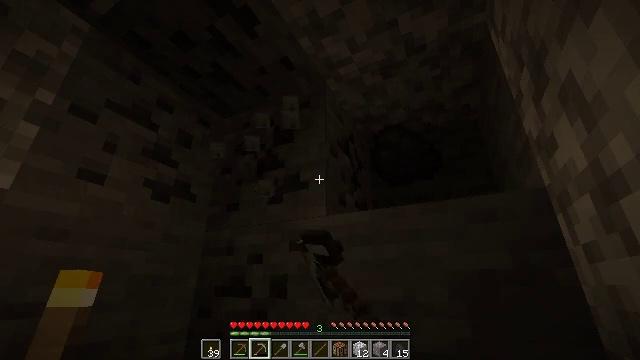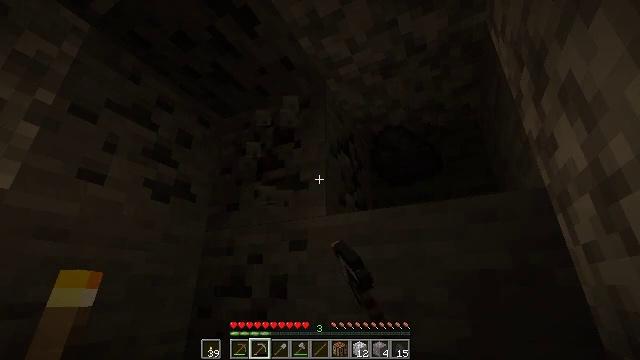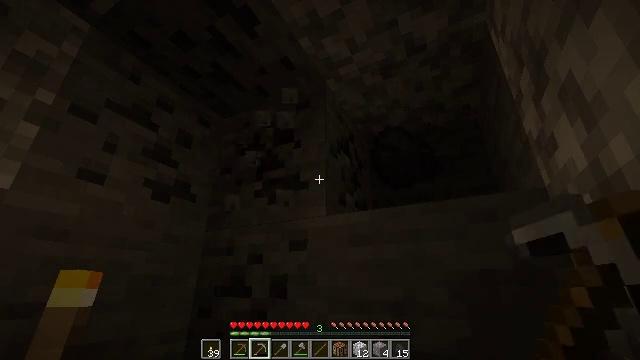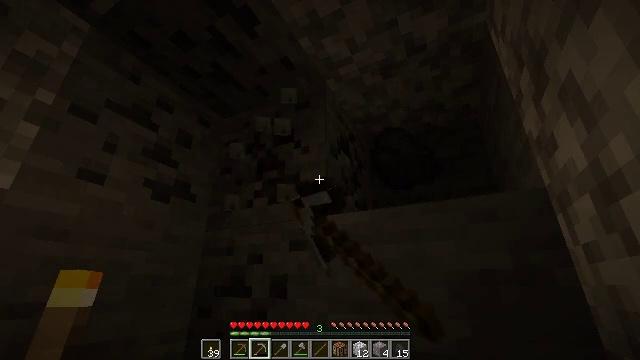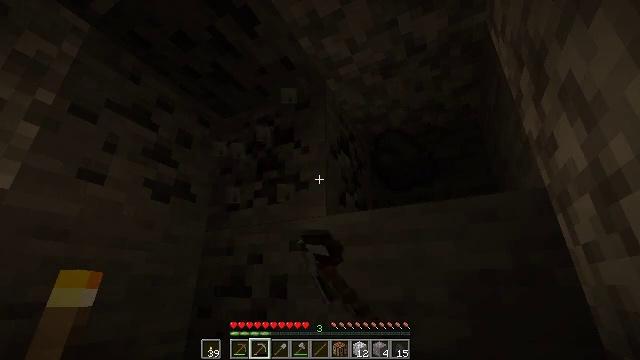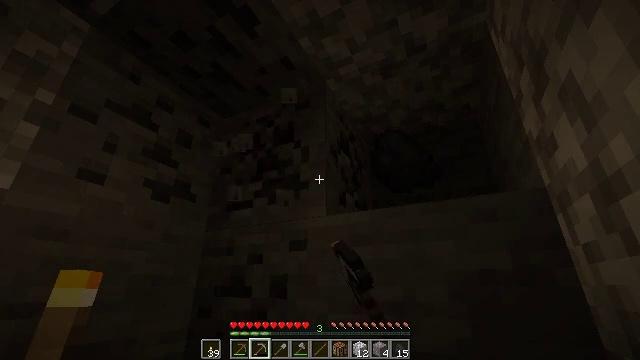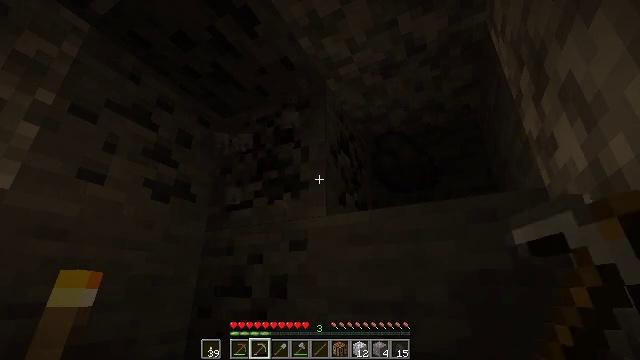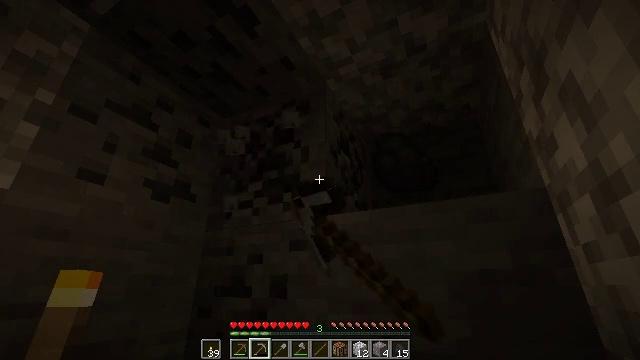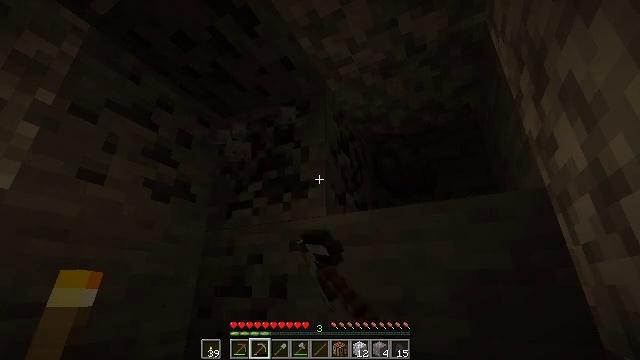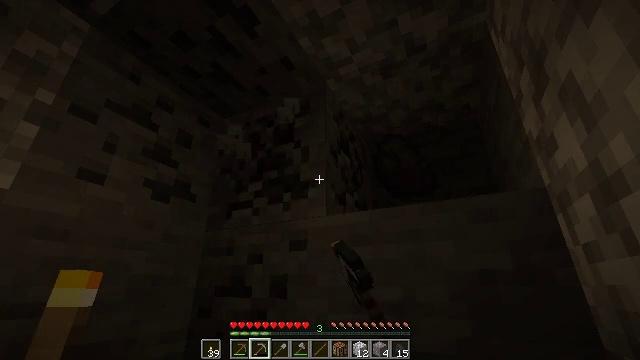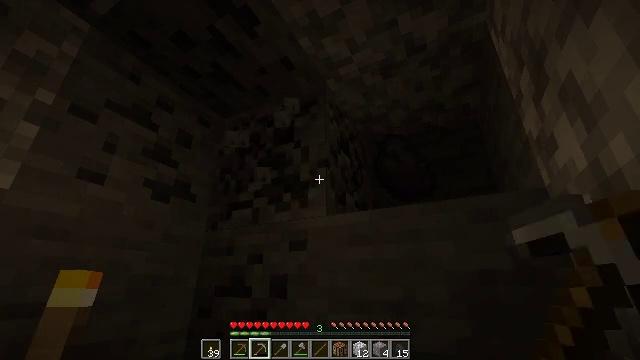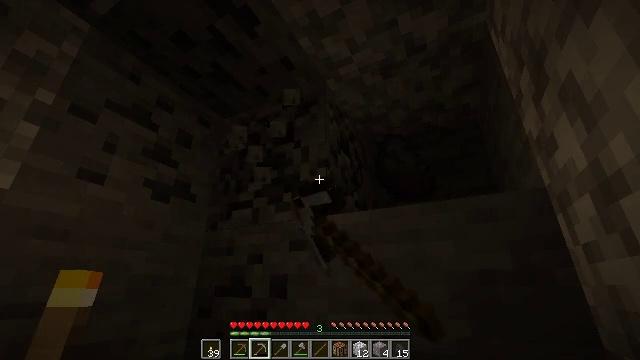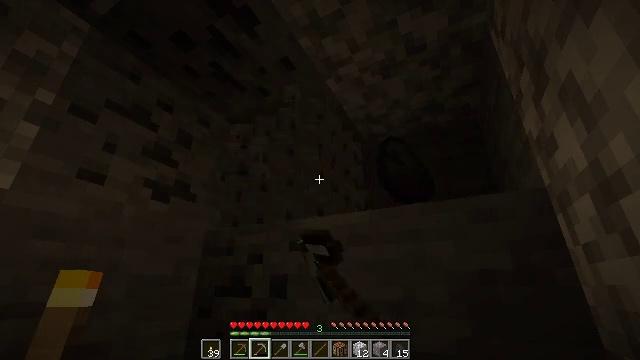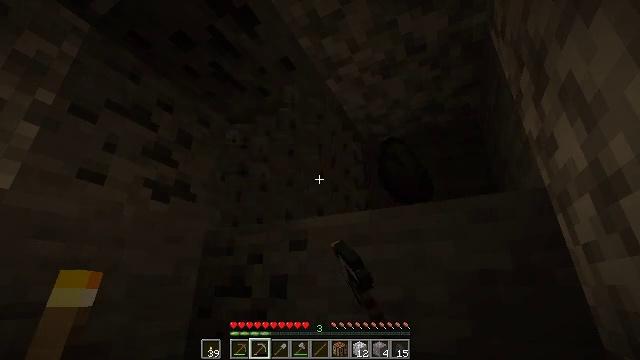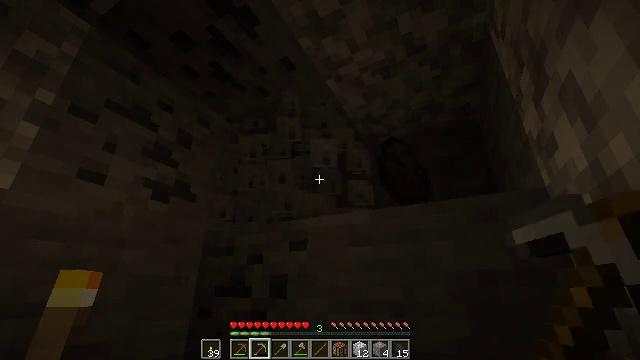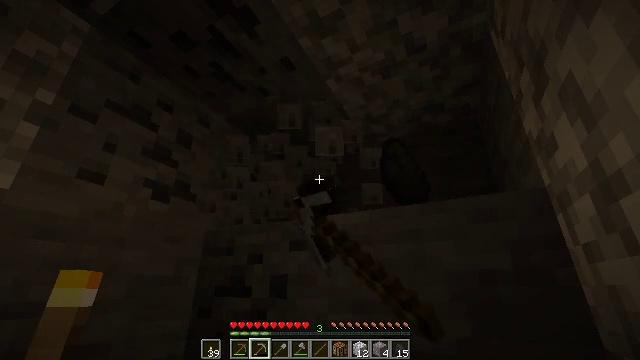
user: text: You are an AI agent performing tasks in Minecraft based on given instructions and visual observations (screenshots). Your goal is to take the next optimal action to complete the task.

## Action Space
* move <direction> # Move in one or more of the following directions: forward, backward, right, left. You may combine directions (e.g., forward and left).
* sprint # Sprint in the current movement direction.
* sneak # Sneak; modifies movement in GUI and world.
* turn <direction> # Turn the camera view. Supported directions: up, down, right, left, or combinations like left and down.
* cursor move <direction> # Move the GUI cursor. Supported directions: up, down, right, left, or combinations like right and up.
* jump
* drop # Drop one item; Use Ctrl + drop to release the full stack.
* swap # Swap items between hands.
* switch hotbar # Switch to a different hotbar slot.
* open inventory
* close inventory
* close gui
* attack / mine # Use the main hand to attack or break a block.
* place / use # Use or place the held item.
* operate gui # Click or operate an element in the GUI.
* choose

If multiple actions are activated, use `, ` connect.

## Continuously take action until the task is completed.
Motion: motion action
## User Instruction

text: Mine the coal ore underground.
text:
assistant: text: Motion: attack / mine
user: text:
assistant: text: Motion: attack / mine
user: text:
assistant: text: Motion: attack / mine
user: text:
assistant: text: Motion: attack / mine
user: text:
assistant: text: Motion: attack / mine
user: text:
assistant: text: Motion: attack / mine
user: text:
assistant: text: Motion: attack / mine
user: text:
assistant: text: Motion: attack / mine
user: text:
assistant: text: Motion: attack / mine
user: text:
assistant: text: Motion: attack / mine
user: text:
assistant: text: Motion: attack / mine
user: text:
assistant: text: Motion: attack / mine
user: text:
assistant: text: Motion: attack / mine
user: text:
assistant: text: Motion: attack / mine
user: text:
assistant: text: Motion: attack / mine
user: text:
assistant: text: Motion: attack / mine
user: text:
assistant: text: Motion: attack / mine
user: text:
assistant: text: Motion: attack / mine
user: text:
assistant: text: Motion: attack / mine
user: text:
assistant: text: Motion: turn down, attack / mine
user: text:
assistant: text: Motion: turn left and down, attack / mine
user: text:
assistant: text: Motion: turn left and down, attack / mine
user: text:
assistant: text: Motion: turn down, attack / mine
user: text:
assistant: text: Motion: turn down, attack / mine
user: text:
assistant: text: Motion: turn down, attack / mine
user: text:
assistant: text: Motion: attack / mine
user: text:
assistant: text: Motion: attack / mine
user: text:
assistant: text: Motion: attack / mine
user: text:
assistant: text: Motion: attack / mine
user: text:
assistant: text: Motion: attack / mine